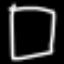
Label: square